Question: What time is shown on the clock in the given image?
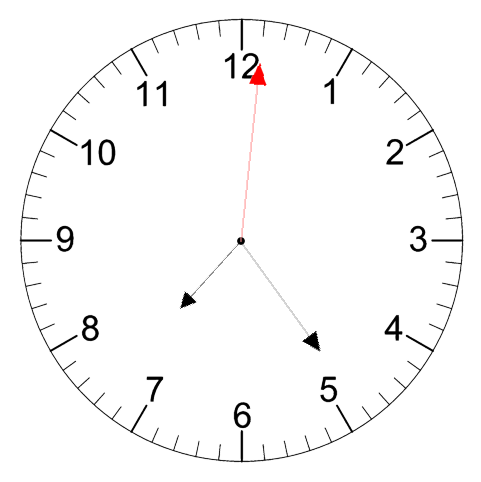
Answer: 07:24:01